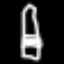
Label: pencil